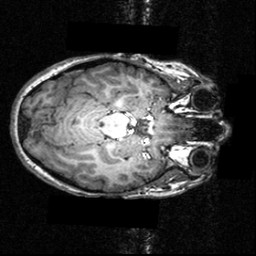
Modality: T1w
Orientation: axial
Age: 12
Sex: female
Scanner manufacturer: siemens
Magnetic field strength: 3.951 T
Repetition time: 1.5 s
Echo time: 0.00335 s